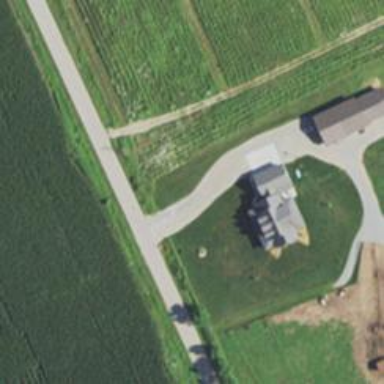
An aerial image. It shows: Driveway.